Question: I have a Flex application and need to generate a menu programatically, it will be quite complex and dynamic. What is the best technique for doing this?
UPDATE : I've tested out the code below using objects for the menu items and children properties as RIAstar suggested. This is working except I don't see the "Input" menu, it seems to be bypassed. What I see is:

I was expecting "Add->Input->Device{0..8}".
Thanks for any ideas, Fred.
'''
<?xml version="1.0" encoding="utf-8"?>
'''
'''
<fx:Script>
<![CDATA[
import mx.collections.ArrayCollection;
import mx.controls.Menu;
protected function button1_clickHandler(event:MouseEvent):void
{
var toplevelMenu:Object = new Object();
toplevelMenu.label = "Top Level";
var addMenu:Object = new Object();
addMenu.label = "Add";
toplevelMenu.children = addMenu;
var inputMenu:Object = new Object();
inputMenu.label = "Input";
var inputDevicesMenu:ArrayCollection = new ArrayCollection();
for (var i:int = 0;i < 10;i++) {
if ((i % 2) == 0) {
var inputDeviceMenu:Object = new Object();
inputDeviceMenu.label = "Device " + i;
inputDevicesMenu.addItem(inputDeviceMenu);
}
}
if (inputDevicesMenu.length > 0) {
inputMenu.children = inputDevicesMenu;
}
addMenu.children = [inputMenu];
var menu:Menu = Menu.createMenu(this, toplevelMenu, false);
menu.show(event.stageX, event.stageY);
}
]]>
</fx:Script>
<fx:Declarations>
<!-- Place non-visual elements (e.g., services, value objects) here -->
</fx:Declarations>
<s:Button x="56" y="28" label="Show Menu" click="button1_clickHandler(event)"/>
'''
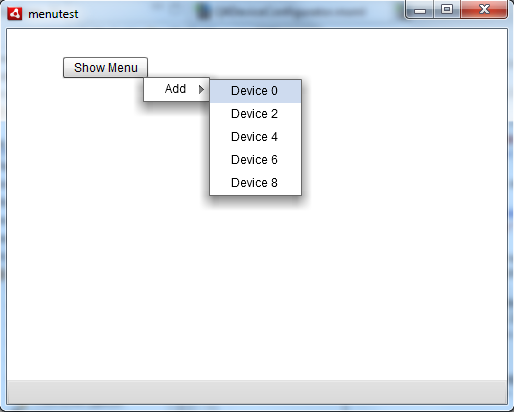
Answer: As per RIAstar suggestion and you code, i have made some modification in button1_clickHandler function: -
Updated code in function button1_clickHandler: -
'''
protected function button1_clickHandler(event:MouseEvent):void
{
var addMenu:Object = new Object();
addMenu.label = "Add";
var inputMenu:Object = new Object();
inputMenu.label = "Input";
var outputMenu:Object = new Object();
outputMenu.label = "Output";
var inputOutputDevicesMenu:ArrayCollection = new ArrayCollection();
inputOutputDevicesMenu.addItem(outputMenu);
inputOutputDevicesMenu.addItem(inputMenu);
addMenu.children = inputOutputDevicesMenu;
var inputDevicesMenu:ArrayCollection = new ArrayCollection();
for (var i:int = 0;i < 10;i++) {
if ((i % 2) == 0) {
var inputDeviceMenu:Object = new Object();
inputDeviceMenu.label = "Device " + i;
inputDevicesMenu.addItem(inputDeviceMenu);
}
}
if (inputDevicesMenu.length > 0) {
inputMenu.children = inputDevicesMenu;
}
var menu:Menu = Menu.createMenu(this, addMenu, true);
menu.show(event.stageX, event.stageY);
}
'''
Hope this may help to get some idea......